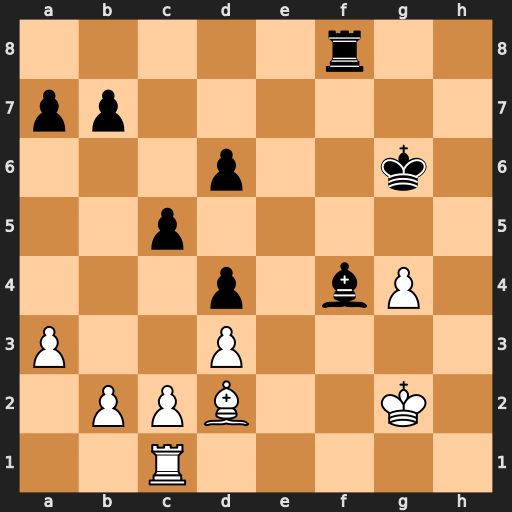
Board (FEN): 5r2/pp6/3p2k1/2p5/3p1bP1/P2P4/1PPB2K1/2R5
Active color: w
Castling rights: -
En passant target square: -
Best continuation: Rf1 Bh6 Bxh6 Rxf1 Kxf1